Question: I experience some memory leaks in my android application. I've already used <URL> mean?

Is this specific for my application? You can see that this is the big memory leak issue, this always increases in size, and the rest will increase and decrease randomly. My guess is that the GC doesn't catch this type. Can anybody explain why this happen, with this little information?
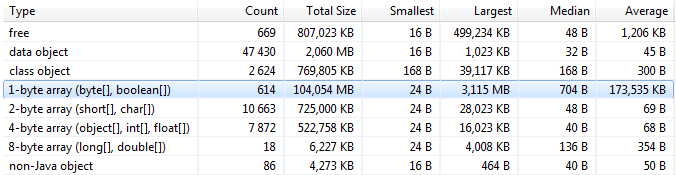
Answer: A 'byte' and a 'boolean' are each 1 byte. If you have an array of those you have a "1-byte array".
A 'ByteBuffer' for example should internally hold one of those.
You have a total of 614 of them where the smallest one be a 'byte[24]' (or 'boolean[24]'), the largest one is 3MB. All of them together use 104MB.
The GC will get rid of them if they are no longer referenced.
For example when you put
'''
private static byte myArray[] = new byte[3 * 1024 * 1024];
'''
in one of your classes and never set it back to null ('myArray = null') then this one can't be garbage collected because another Object has a reference to it. The object would be the class itself (as in 'String.class'). The class object can't be garbage collected since classes are never unloaded. (they are referenced by their 'ClassLoader' which could itself be referenced / loaded by another 'ClassLoader' and you can't create Objects & use classes without them - they need to stay and they need to keep a reference to their classes)
It's usually not that simple but often start with 'static' somewhere.
Within MAT (after you force GC) look at the reference chain for the objects that are no longer intended to stay alive and identify the one Object that holds the reference. Set that one to 'null' in your code and your leak is gone. Explained in more detail here:
<URL>